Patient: sex M, age 76
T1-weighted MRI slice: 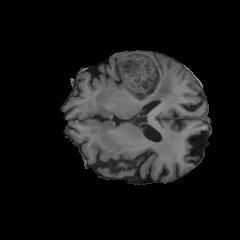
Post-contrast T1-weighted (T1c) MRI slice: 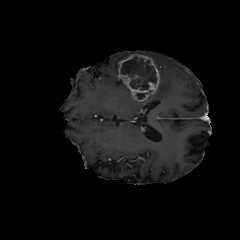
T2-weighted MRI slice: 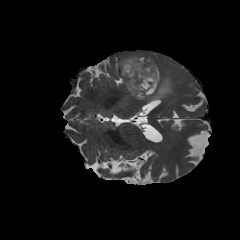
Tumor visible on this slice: yes
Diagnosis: Glioblastoma, IDH-wildtype
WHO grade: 4